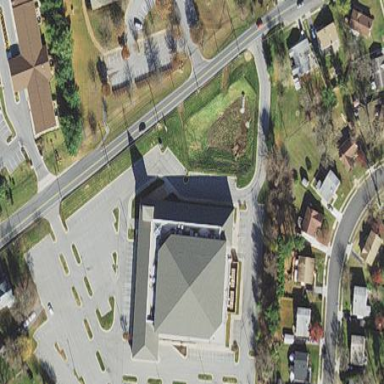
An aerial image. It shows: Building that serves as place of worship.